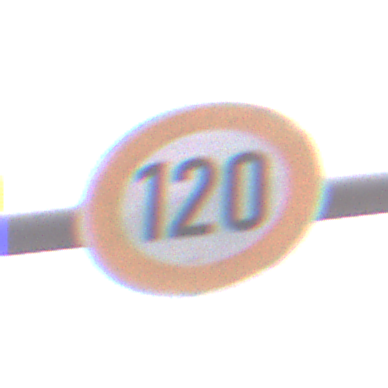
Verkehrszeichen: Geschwindigkeit120
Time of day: MorningAfternoon
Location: Outdoor (Urban)
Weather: Overcast
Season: NotSpecified
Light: Natural